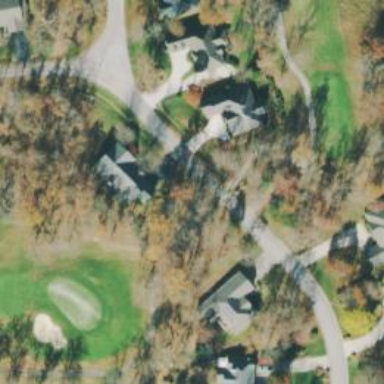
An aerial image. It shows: Service road used as golf cart path.